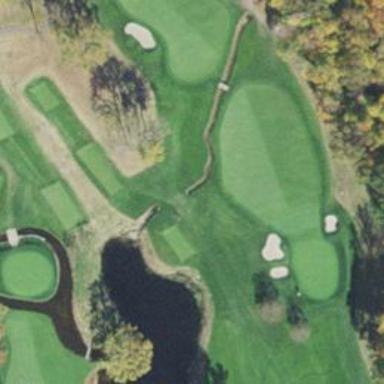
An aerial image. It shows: Path used for both walking and golf.